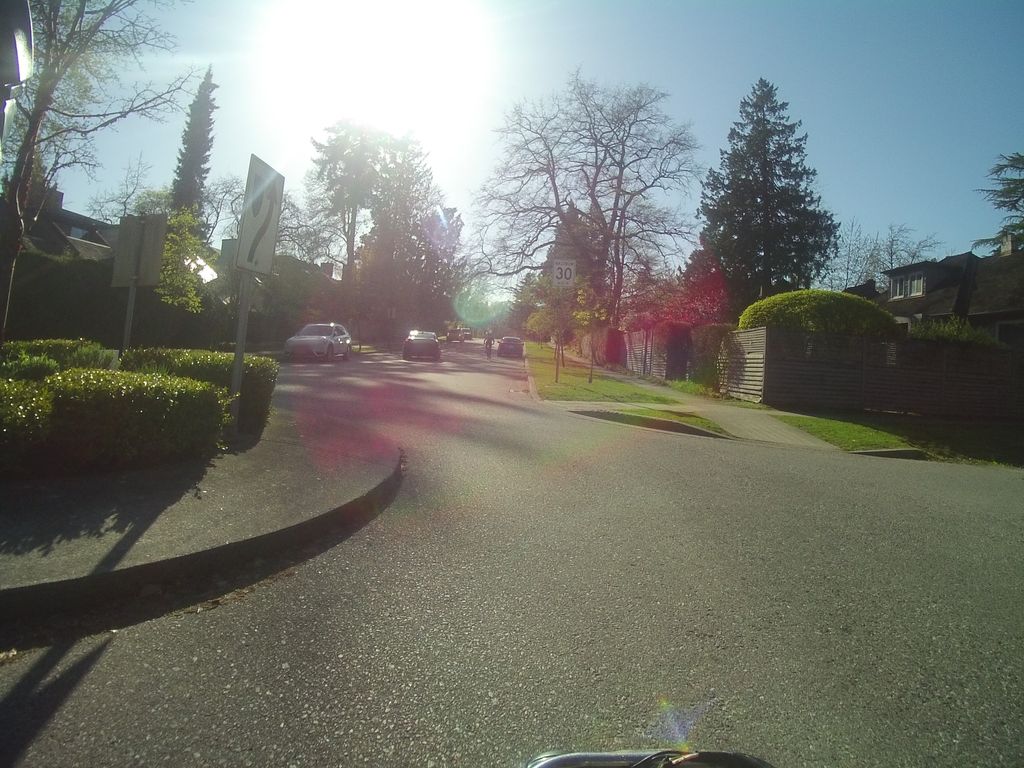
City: vancouver